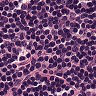
Metastatic tissue present: no